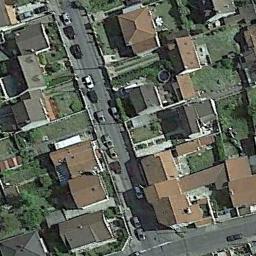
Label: dense_residential